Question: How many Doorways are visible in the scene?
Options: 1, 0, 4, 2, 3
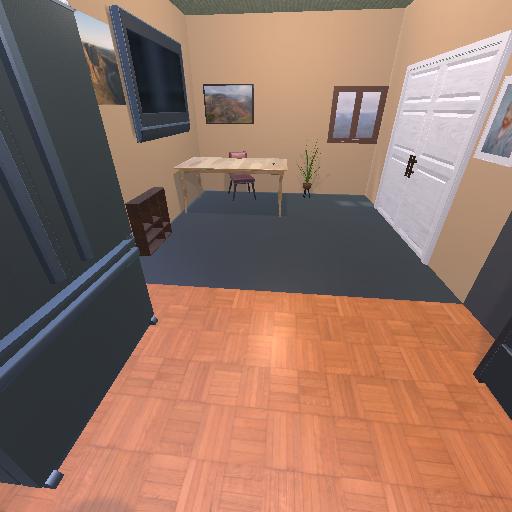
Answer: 1